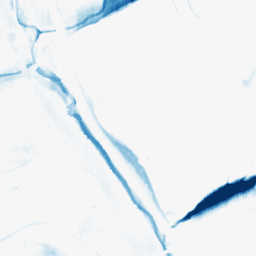
Category: morphological
Decomposition family: morphological_ellipse
Decomposition parameters: operation: closing
width: 30
height: 5
Upsampling method: quartic
Upsampling parameters: scale: 8
Upsampling scale: 8